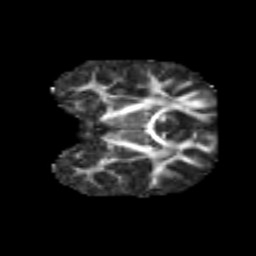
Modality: FA
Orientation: coronal
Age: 5
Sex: male
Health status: healthy